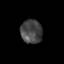
Tissue: prostate
Cell type: Fibroblasts
Senescence score: 0.7454
Nuclear area (px): 499
Mean DAPI intensity: 70.068